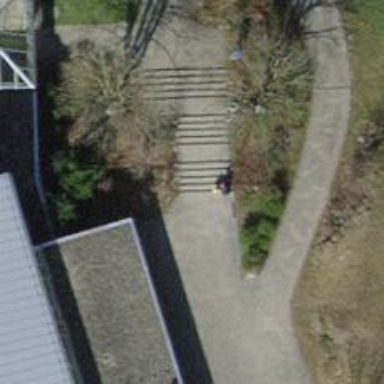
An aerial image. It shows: Steps made of paving stones.